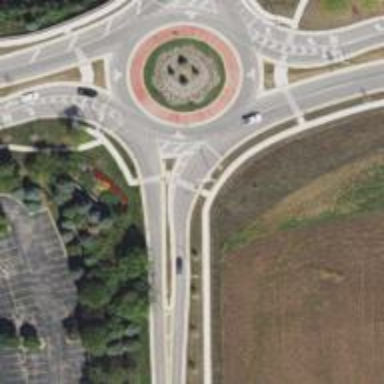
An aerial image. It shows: Secondary road around roundabout.